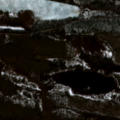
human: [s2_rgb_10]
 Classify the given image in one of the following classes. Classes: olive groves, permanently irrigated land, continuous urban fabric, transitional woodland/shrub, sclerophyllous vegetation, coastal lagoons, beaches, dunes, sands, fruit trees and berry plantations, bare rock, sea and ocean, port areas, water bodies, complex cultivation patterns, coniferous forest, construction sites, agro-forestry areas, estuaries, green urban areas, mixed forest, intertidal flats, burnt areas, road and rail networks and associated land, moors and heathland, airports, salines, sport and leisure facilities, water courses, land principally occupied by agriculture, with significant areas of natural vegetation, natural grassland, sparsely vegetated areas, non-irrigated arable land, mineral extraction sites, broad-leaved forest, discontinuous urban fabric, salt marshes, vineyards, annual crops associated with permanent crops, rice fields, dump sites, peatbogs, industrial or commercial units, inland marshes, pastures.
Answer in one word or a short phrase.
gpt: coniferous forest, transitional woodland/shrub, water bodies